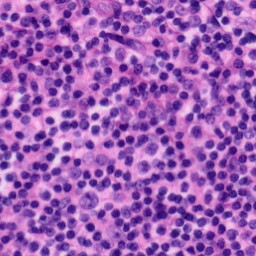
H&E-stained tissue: Tonsil